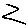
Label: zigzag